Aerial crown-view tile of a tropical tree (Barro Colorado Island, Panama), acquired 20250915:
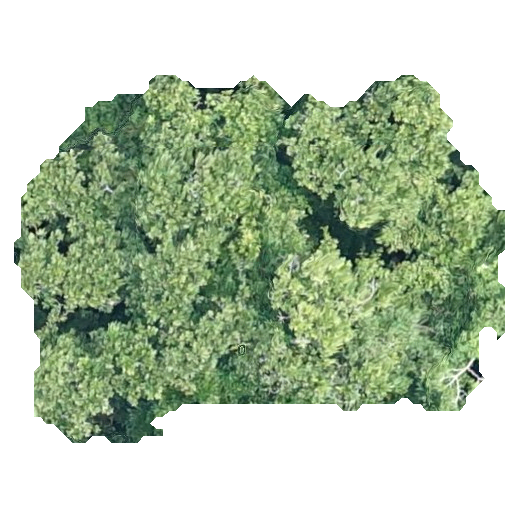
Species: Anacardium excelsum
GBIF accepted scientific name: Anacardium excelsum
Crown area: 203.398 m²